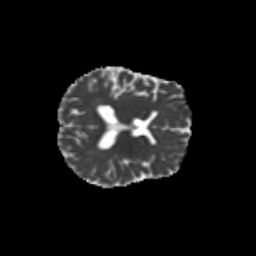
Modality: MD
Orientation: axial
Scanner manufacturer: siemens
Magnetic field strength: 3 T
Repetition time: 9.2 s
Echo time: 0.084 s